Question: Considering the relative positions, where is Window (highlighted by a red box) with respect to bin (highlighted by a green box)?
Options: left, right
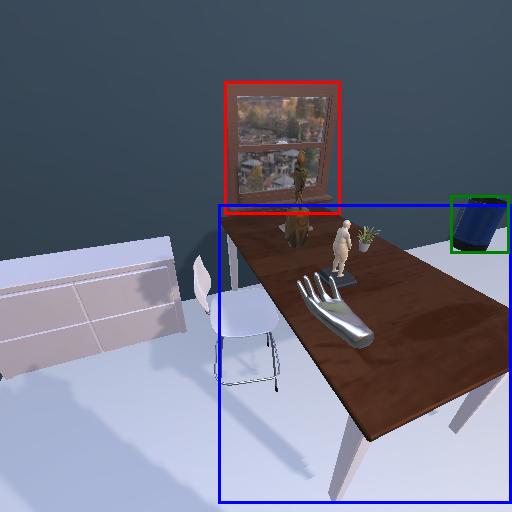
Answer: left